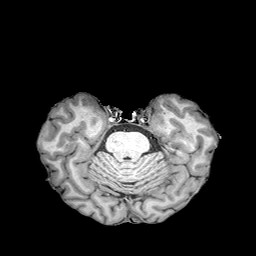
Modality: T1w
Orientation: coronal
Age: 46
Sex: male
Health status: healthy